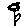
Label: flower